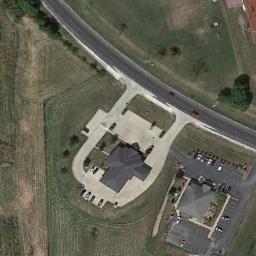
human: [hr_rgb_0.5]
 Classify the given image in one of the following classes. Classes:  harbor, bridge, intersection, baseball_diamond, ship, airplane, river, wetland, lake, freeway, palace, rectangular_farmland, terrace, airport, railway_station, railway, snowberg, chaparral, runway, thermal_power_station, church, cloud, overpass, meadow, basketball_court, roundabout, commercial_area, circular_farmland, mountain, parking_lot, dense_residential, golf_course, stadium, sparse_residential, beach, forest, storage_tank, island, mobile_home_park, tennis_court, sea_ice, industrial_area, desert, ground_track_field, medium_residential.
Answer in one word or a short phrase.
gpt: sparse_residential